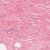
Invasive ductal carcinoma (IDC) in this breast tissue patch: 0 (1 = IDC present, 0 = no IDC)